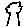
Label: tree